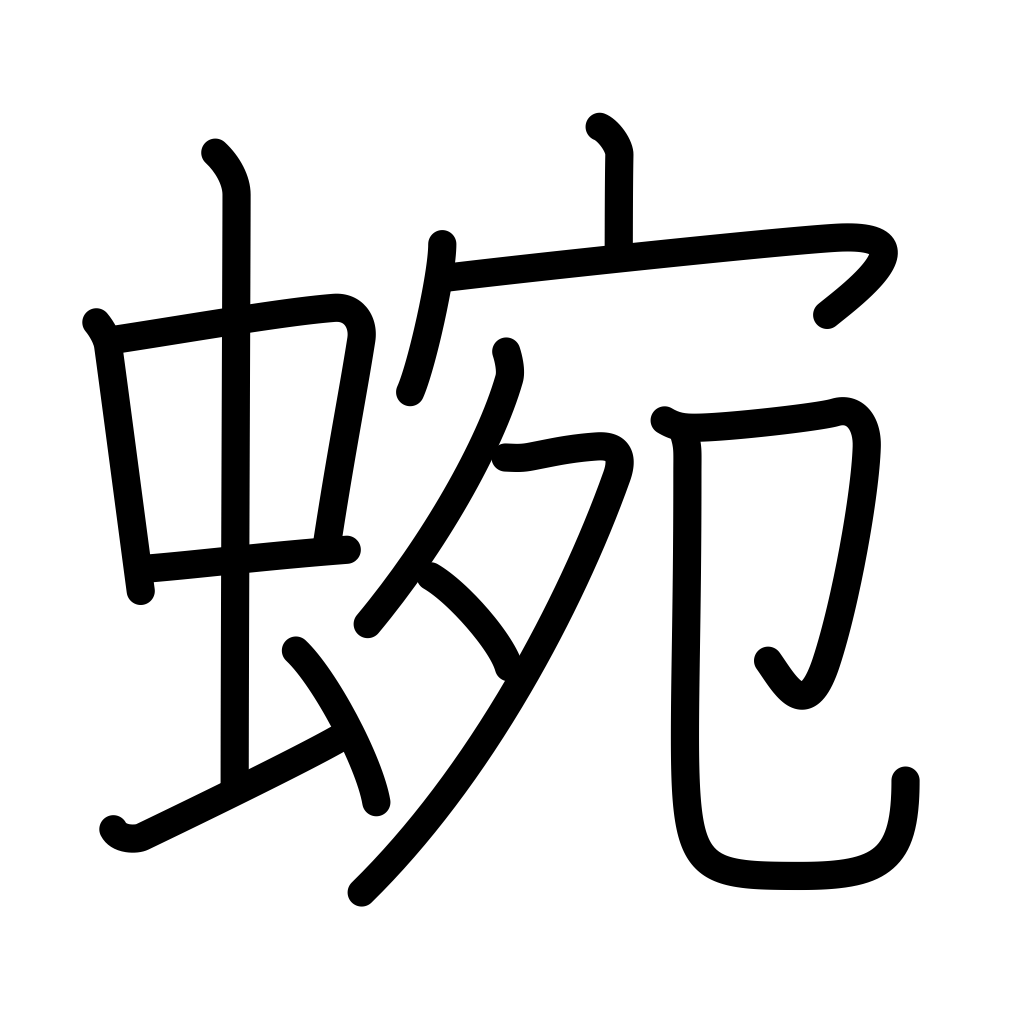
Meaning: meandering